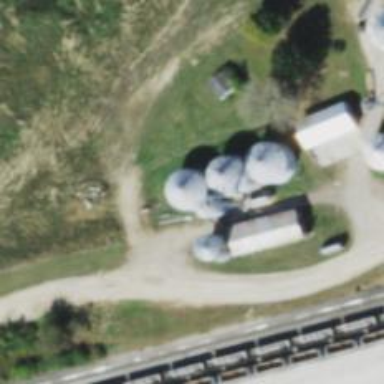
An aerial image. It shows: Silo.